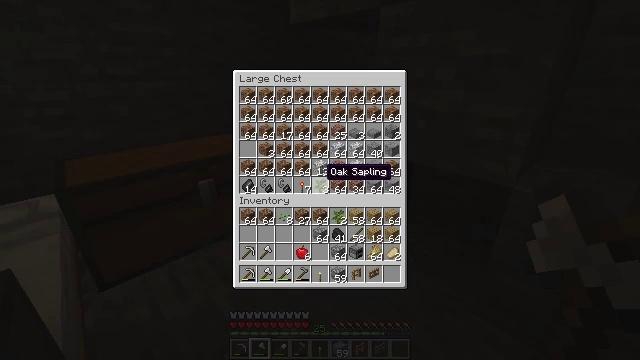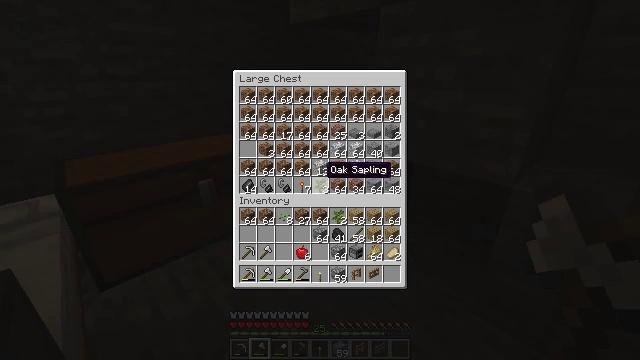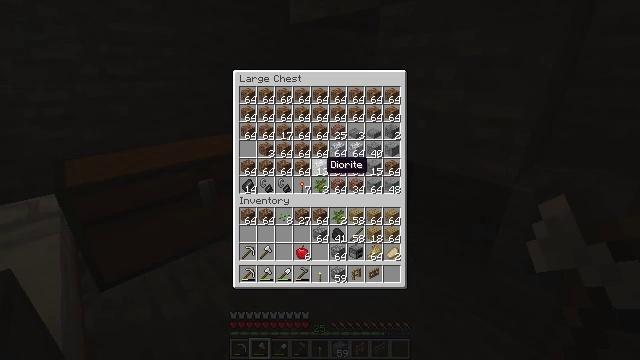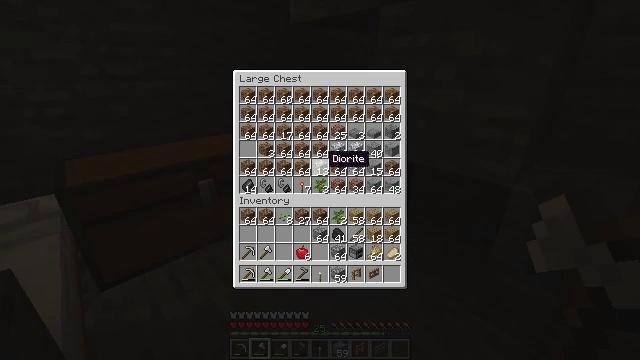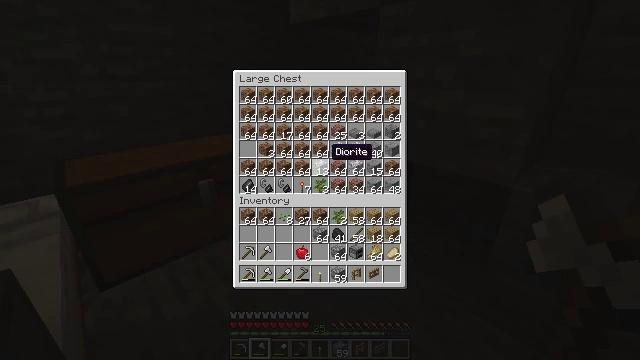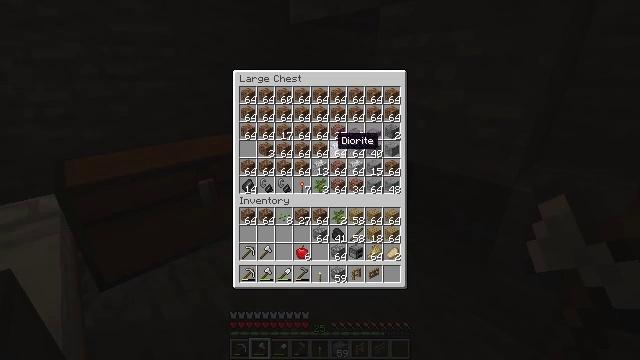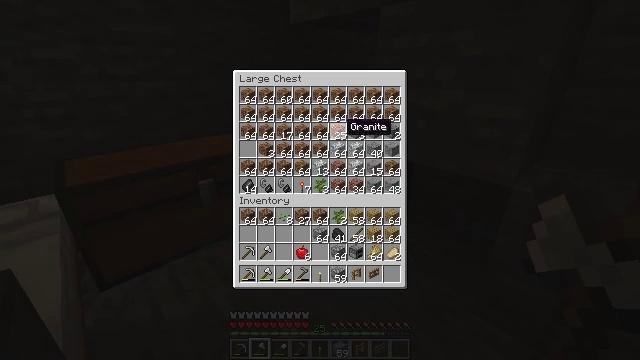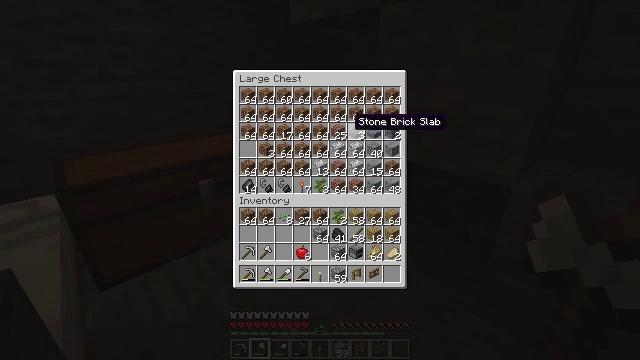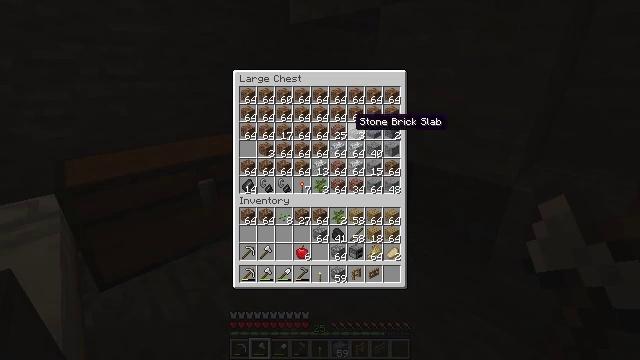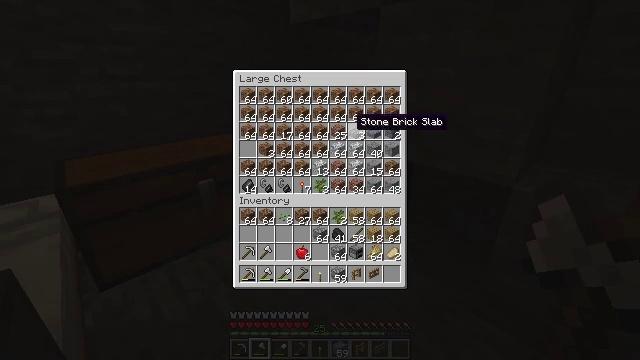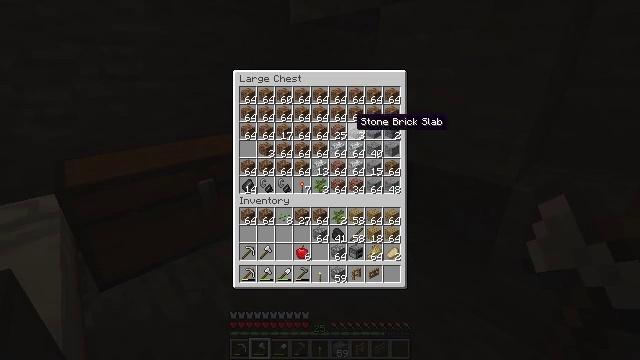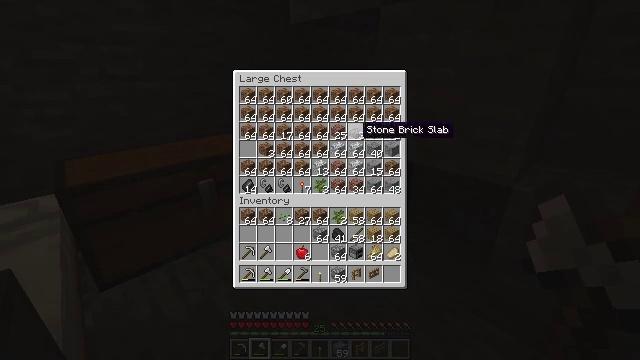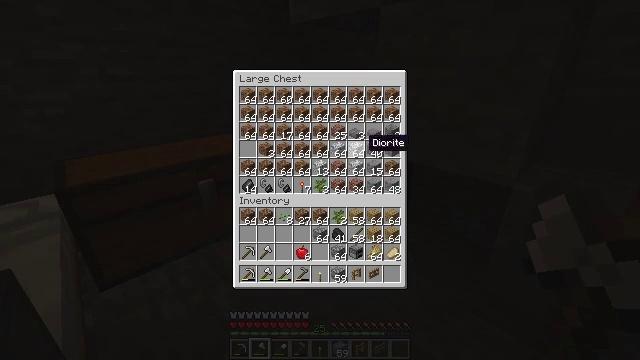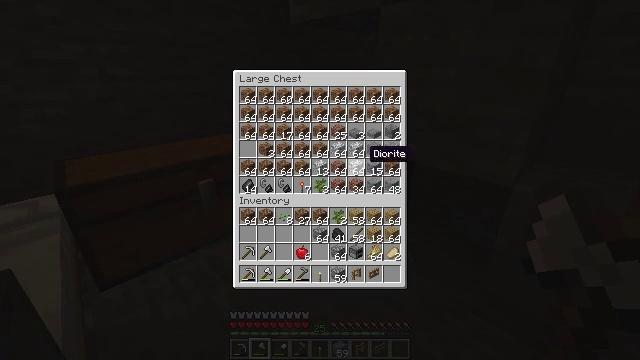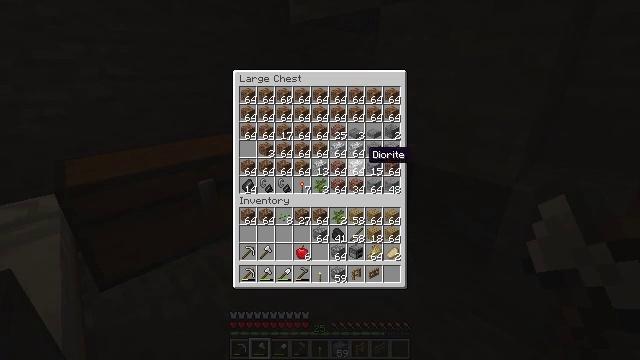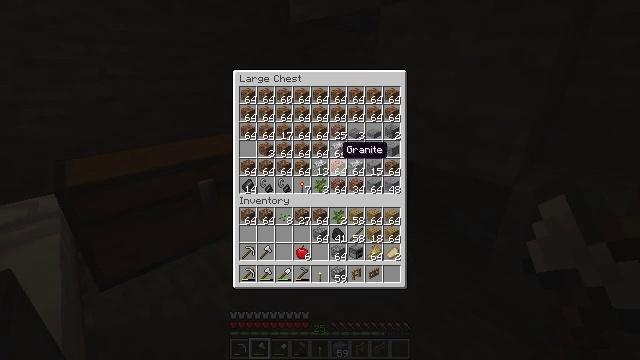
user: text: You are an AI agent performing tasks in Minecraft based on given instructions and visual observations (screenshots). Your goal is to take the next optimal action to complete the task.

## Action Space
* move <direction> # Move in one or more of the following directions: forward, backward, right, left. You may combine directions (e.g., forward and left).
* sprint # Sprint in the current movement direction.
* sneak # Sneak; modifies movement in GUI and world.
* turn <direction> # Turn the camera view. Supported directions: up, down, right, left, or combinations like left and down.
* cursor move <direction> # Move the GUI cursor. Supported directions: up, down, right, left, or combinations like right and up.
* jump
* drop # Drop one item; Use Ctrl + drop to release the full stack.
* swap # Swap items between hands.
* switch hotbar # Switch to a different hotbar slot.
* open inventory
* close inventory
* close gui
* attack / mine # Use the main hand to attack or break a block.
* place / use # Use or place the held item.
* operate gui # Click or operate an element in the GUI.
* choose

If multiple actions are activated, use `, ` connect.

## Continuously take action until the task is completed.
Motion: motion action
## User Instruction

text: Craft granite stairs using granite blocks.
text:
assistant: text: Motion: no_op
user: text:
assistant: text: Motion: no_op
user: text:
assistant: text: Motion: no_op
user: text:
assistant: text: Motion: cursor move up
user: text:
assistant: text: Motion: cursor move up
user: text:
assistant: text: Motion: cursor move right and up
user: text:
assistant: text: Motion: cursor move right
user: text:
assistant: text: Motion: no_op
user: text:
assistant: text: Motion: no_op
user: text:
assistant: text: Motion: no_op
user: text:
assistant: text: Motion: cursor move down
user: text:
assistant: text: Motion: cursor move down
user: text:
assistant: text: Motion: cursor move down
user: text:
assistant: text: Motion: no_op
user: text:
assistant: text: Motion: cursor move left
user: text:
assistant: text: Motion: cursor move left and up
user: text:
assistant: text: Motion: no_op
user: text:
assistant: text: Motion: no_op
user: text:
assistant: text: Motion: no_op
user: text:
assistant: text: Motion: no_op
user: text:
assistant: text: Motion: no_op
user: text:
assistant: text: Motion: no_op
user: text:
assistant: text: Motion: no_op
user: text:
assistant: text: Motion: no_op
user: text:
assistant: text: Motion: no_op
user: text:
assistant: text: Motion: no_op
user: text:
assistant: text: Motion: cursor move down
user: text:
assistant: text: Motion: cursor move down
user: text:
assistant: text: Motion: no_op
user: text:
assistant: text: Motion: no_op